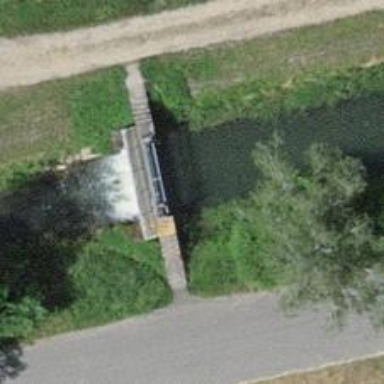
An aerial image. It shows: Weir in waterway.